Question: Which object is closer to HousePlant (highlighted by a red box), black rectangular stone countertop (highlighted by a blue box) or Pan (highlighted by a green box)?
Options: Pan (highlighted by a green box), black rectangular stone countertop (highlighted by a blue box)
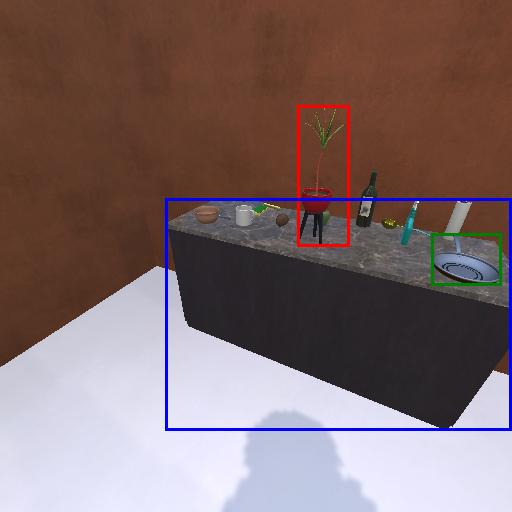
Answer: Pan (highlighted by a green box)